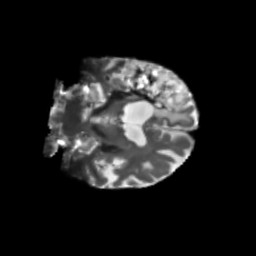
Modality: T2w
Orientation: coronal
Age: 68
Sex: male
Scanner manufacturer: siemens
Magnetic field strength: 3 T
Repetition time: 5.25 s
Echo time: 0.08 s